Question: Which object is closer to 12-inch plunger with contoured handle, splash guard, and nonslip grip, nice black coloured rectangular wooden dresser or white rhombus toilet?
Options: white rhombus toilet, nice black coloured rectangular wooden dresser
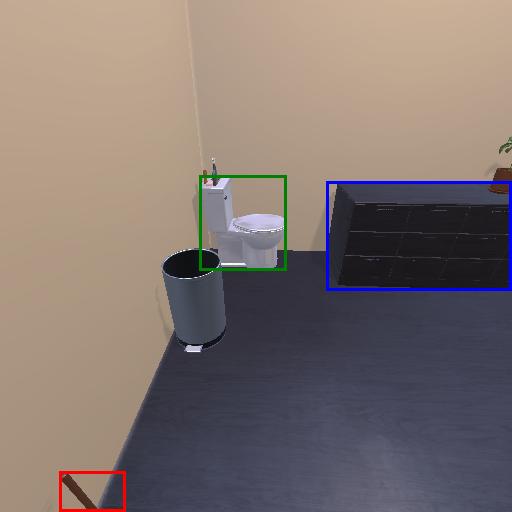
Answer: white rhombus toilet